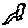
Label: bird